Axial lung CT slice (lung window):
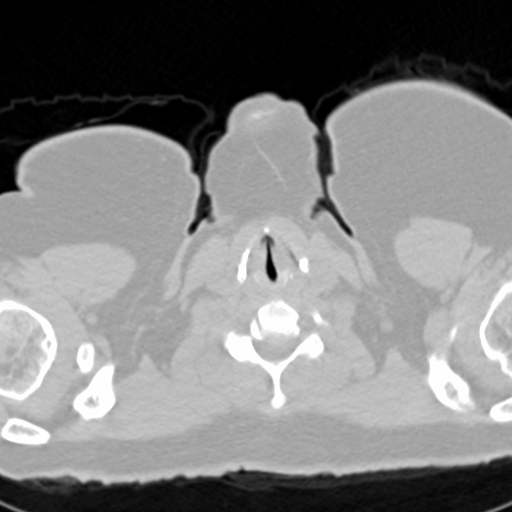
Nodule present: no